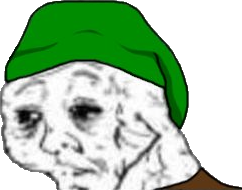
Label: 5_Yes_Honey